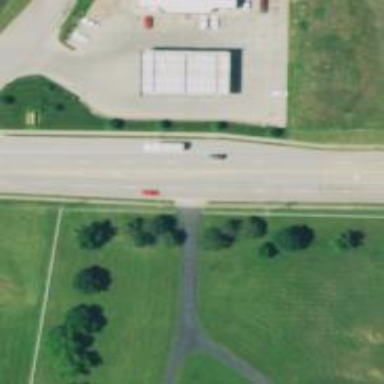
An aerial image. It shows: Secondary road with asphalt surface.